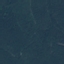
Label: Forest